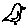
Label: bird